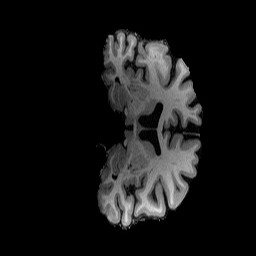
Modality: T1w
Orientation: coronal
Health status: healthy